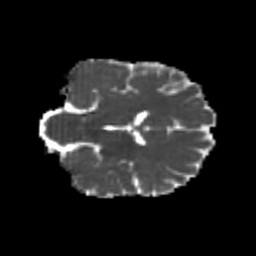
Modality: MD
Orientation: coronal
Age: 24
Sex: female
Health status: healthy
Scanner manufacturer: philips
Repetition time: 7.391 s
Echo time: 0.08599 s